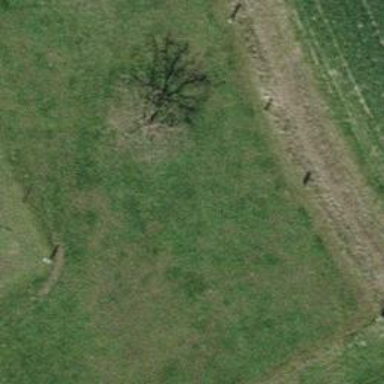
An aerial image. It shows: Beautiful tree in nature.